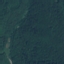
Land use / land cover: Forest